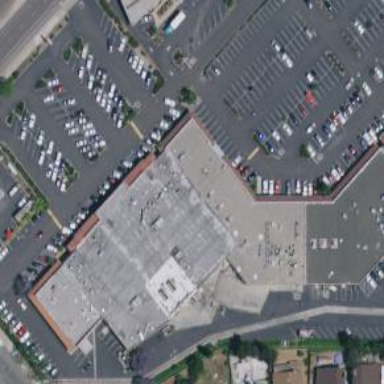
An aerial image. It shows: Commercial building.